Question: I'm running a java program I created that stores data inputted by user. Specifically 4 array lists which are songName, songArtist, songYear & songAlbum.
I have a user input for "songYear" and I only want the program to accept a maximum of 4 digits in length and give an error otherwise, how can this be achieved?

here's the code I have for my add entry method:
'''
public void addEntry(){
String newName = ui.getString("Enter the name of the track");
songName.add(newName);
String newArtist = ui.getString("Who performs this track");
songArtist.add(newArtist);
String newAlbum = ui.getString("What album is this track from");
songAlbum.add(newAlbum);
System.out.print("What year was the track released? ");
int newYear=input.nextInt(4);
songYear.add(newYear);
System.out.println("
" + "Thank you, " +songName.get(songName.size()-1) + " has been added to the library.");
System.out.println("
" + "Press 2 to view your library." + "
");
}
'''
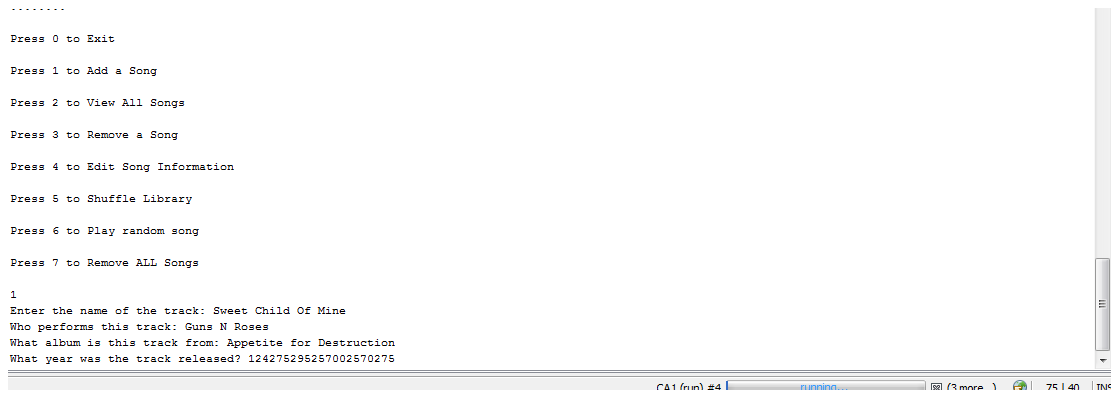
Answer: You can use regex like: '^.{4}$'
Means only if user typed 4 digits - return true, otherwise return false
To be sure that user used 4 numbers 'YYYY' use something like:
'''
^(?=[1-9]+)\d{4}$
'''
Makes sure the year is 1 or 2 followed by three numbers; valid ranges in this case would be <PHONE>
'''
^(?=[1-2][0-9]+)\d{4}$
'''
Finally your code should be like:
'''
if(inputUserStr.matches("^(?=[1-2][0-9]+)\d{4}$")){
// do some stuff
}
else{
// print error about valid input form [YYYY]
}
'''